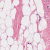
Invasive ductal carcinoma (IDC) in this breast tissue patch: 0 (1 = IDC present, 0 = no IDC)